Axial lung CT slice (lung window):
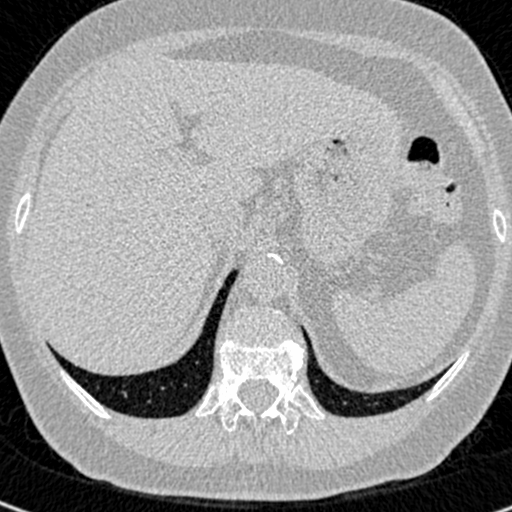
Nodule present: no